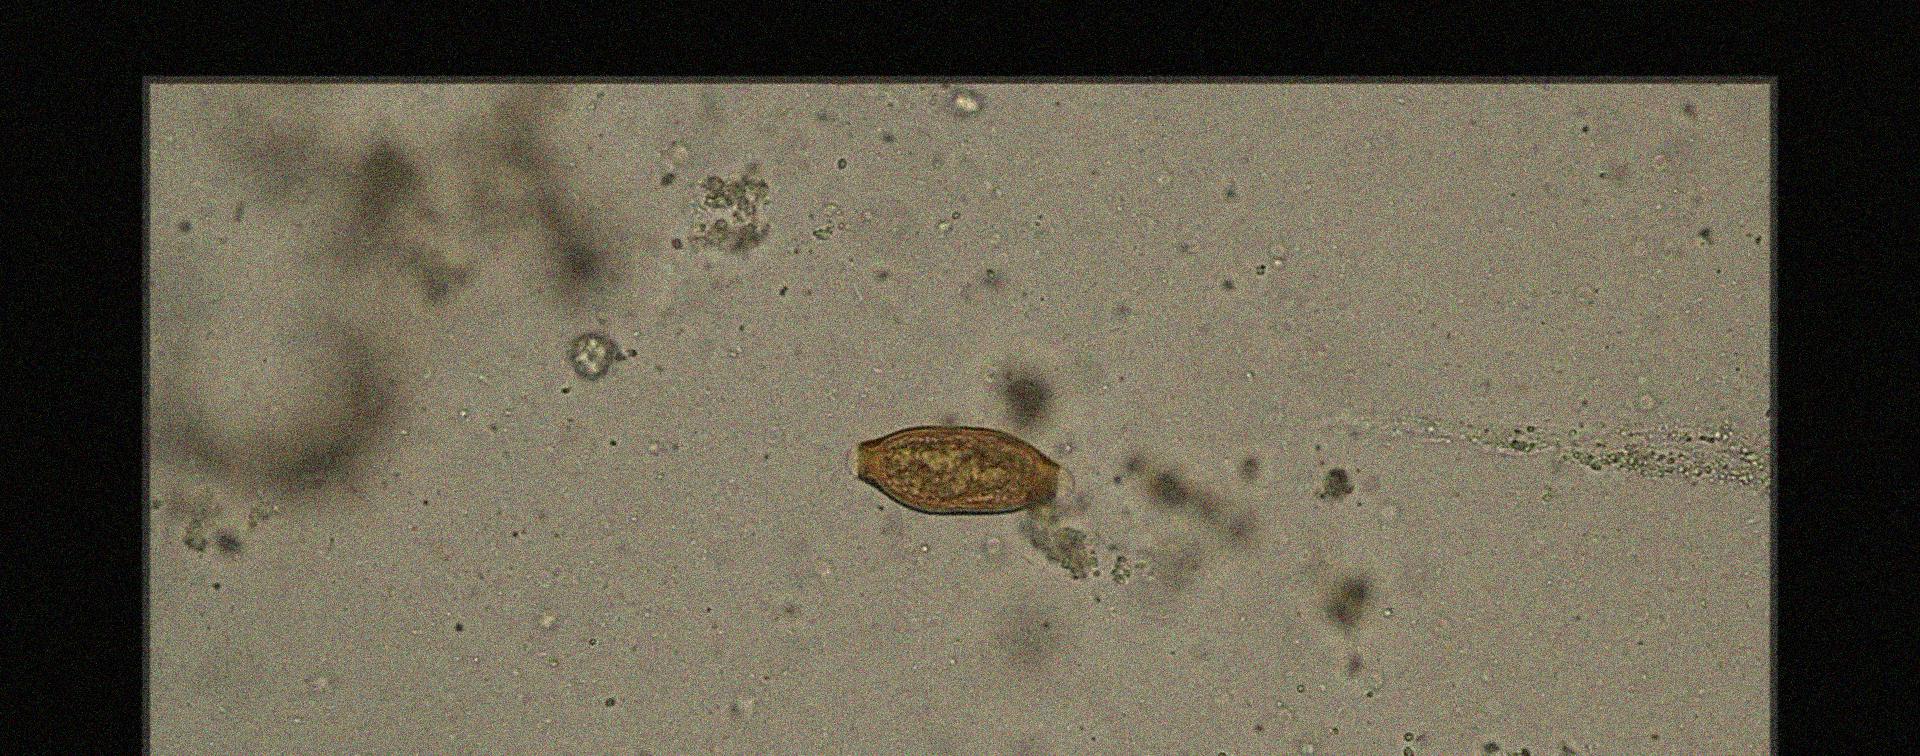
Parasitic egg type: Trichuris trichiura